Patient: sex F, age 60
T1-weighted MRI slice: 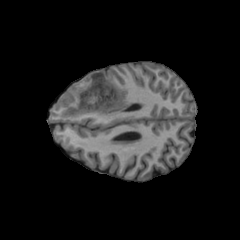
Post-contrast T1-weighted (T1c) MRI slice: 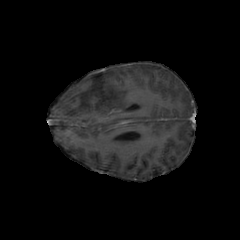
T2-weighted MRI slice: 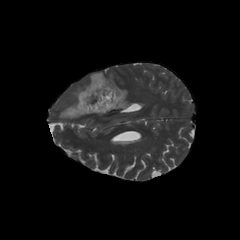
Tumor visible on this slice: yes
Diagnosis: Astrocytoma, IDH-mutant
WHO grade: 3